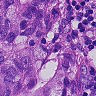
Metastatic tissue present: yes